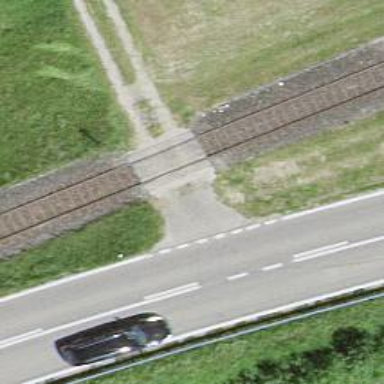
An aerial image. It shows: Level crossing with saltire marking.